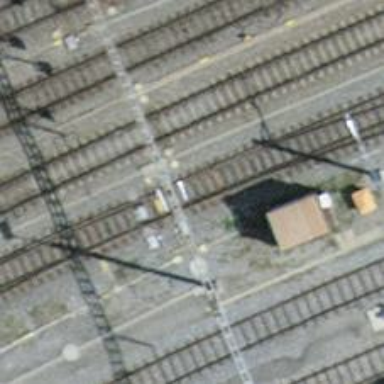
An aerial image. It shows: Railway switch with turnout to the right.